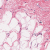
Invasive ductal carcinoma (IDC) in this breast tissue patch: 0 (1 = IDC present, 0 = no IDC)